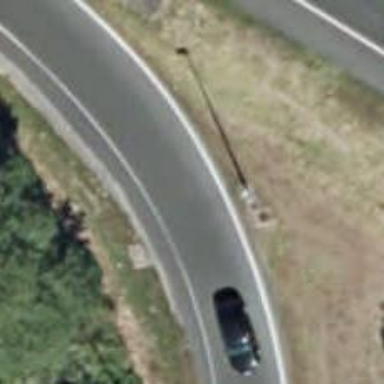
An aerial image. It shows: Trunk link highway.